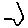
Label: hexagon